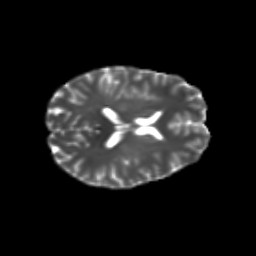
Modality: T2w
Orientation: axial
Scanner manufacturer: siemens
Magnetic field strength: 3 T
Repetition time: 9.2 s
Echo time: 0.084 s